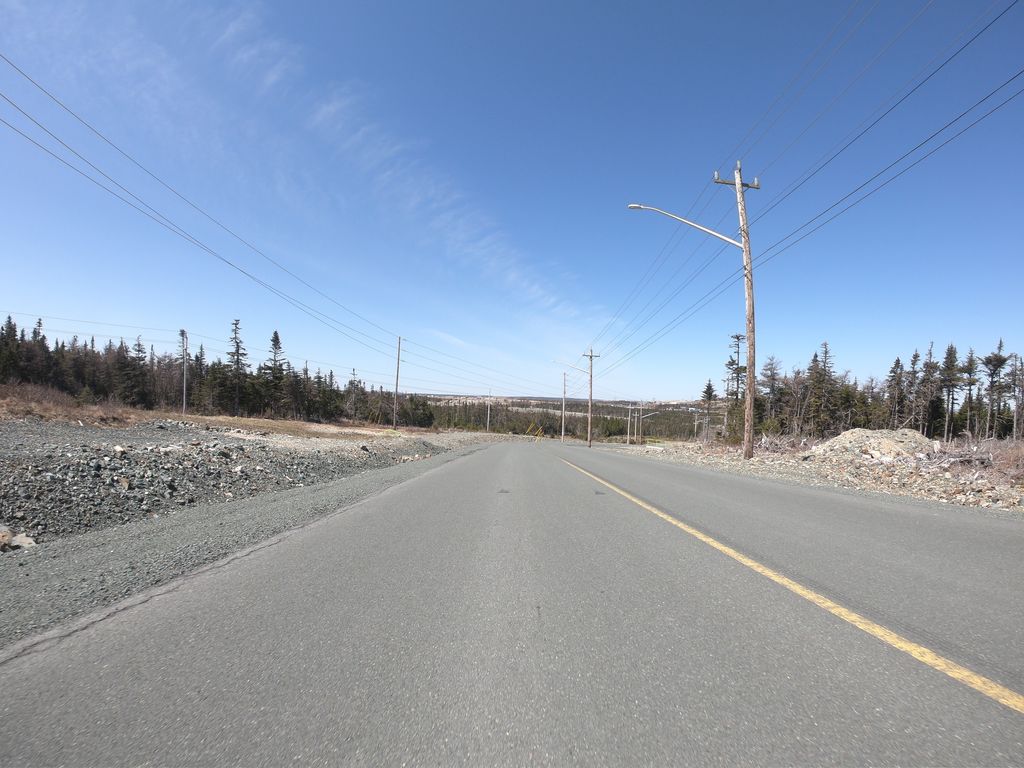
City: st_johns